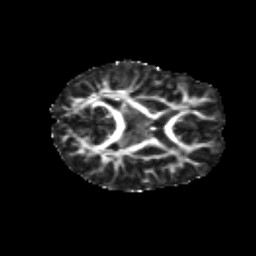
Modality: FA
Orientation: axial
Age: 9
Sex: male
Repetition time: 9.4 s
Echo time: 0.089 s